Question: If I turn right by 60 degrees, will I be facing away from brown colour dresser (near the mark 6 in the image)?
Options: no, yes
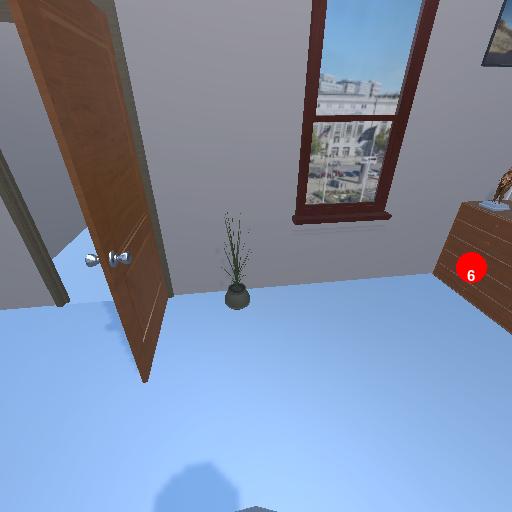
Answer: no